Interaction volume radius: 5 \u00c5
Interaction volume height: 10 \u00c5
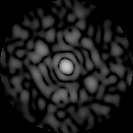
Disorder parameter: 0.8373